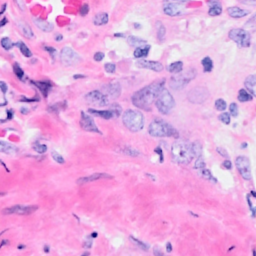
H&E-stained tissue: Breast